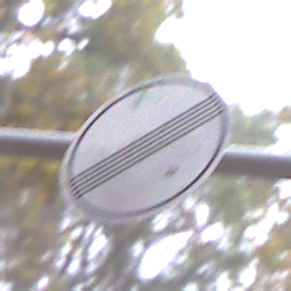
Verkehrszeichen: EndeSaemtlicherBegrenzungen
Umgebung: Outdoor, Nature
Tageszeit: MorningAfternoon
Wetter: Overcast
Licht: Natural
Jahreszeit: Autumn
Kontrast: LowContrast